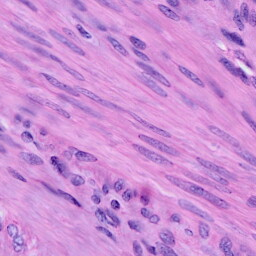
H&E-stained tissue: Cervix